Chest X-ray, PA view. Patient: 68 years old, sex M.
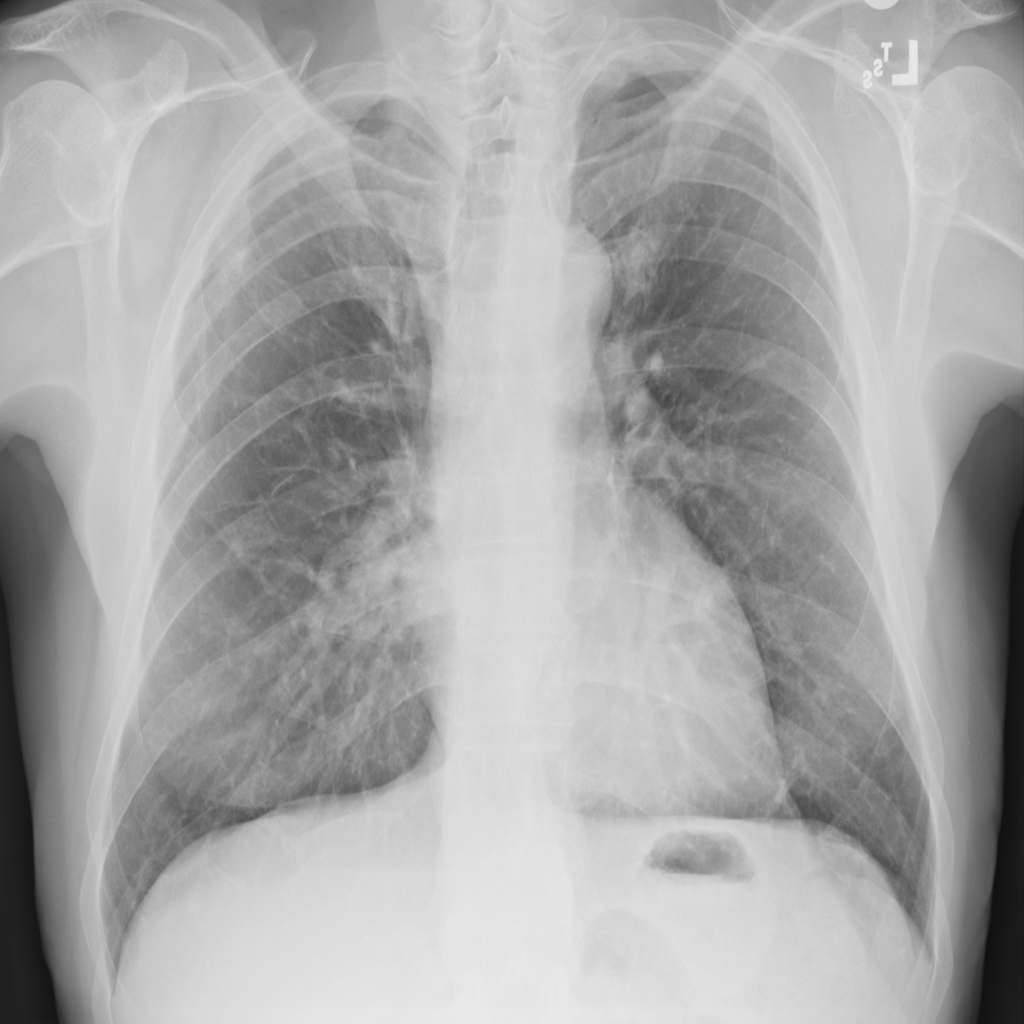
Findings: No Finding